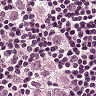
Metastatic tissue present: yes